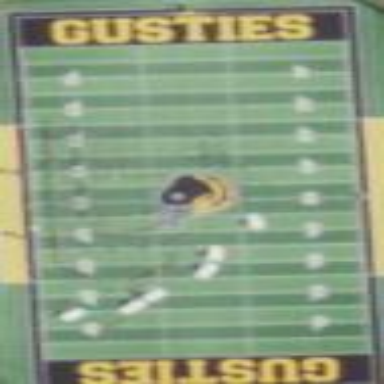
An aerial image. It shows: American football pitch with artificial turf.